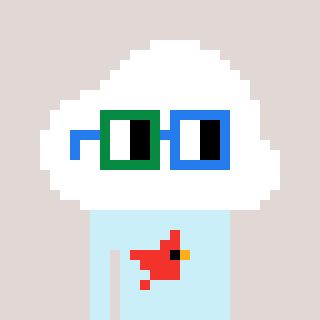
a pixel art character with square green and blue glasses, a cloud-shaped head and a cold-colored body on a warm background